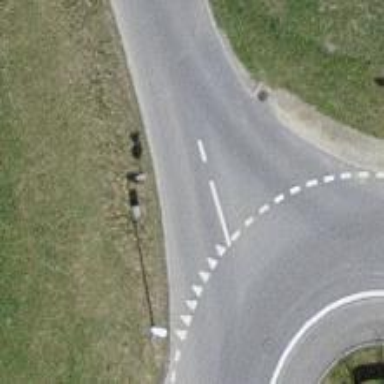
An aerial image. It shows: Road with "give way" sign.